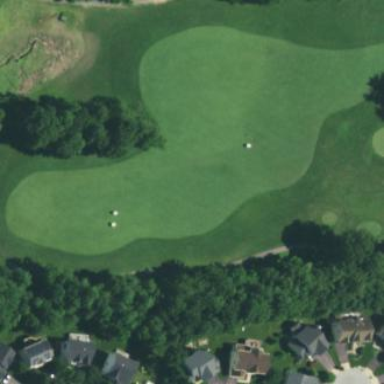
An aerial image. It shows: Grassy fairway on golf course.